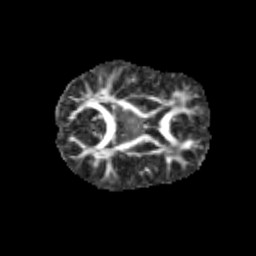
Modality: FA
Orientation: axial
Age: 9
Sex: female
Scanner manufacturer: siemens
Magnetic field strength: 3 T
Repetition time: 3.8 s
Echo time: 0.07 s